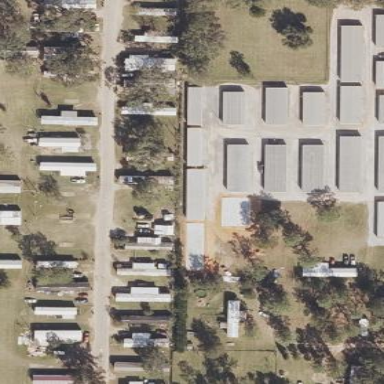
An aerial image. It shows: Garages used for storage rental.